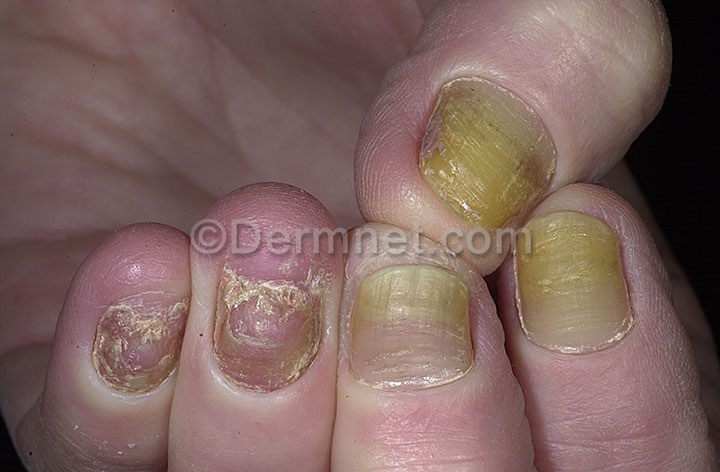
Disease: Nail Fungus and other Nail Disease